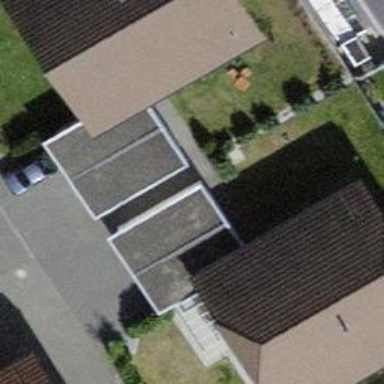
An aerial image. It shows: Group of garages.